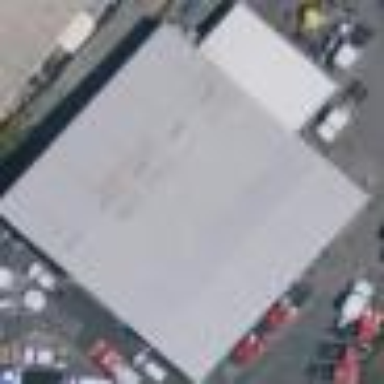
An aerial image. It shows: Industrial building.